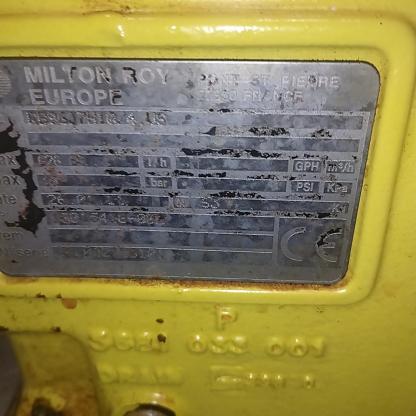
Klasa: tabliczka-znamionowa